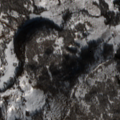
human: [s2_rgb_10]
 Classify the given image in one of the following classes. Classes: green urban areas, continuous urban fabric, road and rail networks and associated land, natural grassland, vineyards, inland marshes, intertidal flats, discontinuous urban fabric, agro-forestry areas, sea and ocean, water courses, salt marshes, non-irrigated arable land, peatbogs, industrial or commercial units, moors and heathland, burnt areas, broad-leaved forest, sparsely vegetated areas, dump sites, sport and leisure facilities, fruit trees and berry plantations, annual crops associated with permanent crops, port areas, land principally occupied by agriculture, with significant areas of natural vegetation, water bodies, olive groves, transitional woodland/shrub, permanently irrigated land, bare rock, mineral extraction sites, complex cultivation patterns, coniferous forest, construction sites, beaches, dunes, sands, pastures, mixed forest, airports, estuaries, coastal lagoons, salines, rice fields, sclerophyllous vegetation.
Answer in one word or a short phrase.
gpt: land principally occupied by agriculture, with significant areas of natural vegetation, broad-leaved forest, natural grassland, transitional woodland/shrub